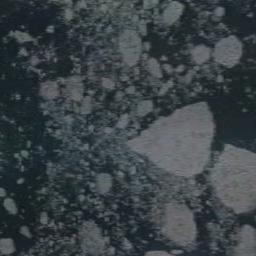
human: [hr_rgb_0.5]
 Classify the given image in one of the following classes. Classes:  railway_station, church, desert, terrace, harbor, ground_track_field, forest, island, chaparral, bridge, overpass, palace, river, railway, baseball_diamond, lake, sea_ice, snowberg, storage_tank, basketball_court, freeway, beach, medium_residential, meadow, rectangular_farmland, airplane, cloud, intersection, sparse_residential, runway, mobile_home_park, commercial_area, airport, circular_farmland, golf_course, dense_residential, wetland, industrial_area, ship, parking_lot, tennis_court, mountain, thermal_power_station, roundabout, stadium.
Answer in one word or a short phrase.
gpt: sea_ice